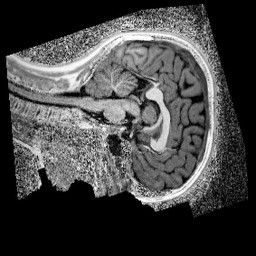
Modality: UNIT1_denoised
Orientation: sagittal
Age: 11
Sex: male
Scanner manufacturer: siemens
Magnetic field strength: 3 T
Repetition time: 4 s
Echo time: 0.00299 s